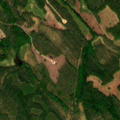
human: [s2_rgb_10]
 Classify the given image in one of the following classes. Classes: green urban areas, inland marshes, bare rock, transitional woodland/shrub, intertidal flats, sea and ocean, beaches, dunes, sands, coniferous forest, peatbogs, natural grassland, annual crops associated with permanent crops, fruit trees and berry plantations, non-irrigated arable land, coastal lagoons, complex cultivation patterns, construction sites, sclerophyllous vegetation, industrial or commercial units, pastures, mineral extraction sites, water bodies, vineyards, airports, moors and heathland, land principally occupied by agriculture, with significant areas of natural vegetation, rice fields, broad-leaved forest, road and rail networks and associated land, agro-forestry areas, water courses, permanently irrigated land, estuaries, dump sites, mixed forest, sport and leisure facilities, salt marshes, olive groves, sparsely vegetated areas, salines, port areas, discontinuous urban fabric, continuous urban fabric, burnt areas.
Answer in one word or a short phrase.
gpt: coniferous forest, mixed forest